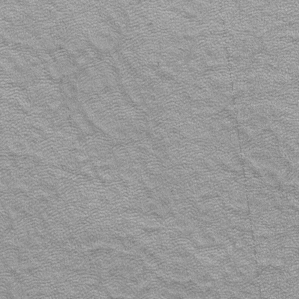
Label: frost